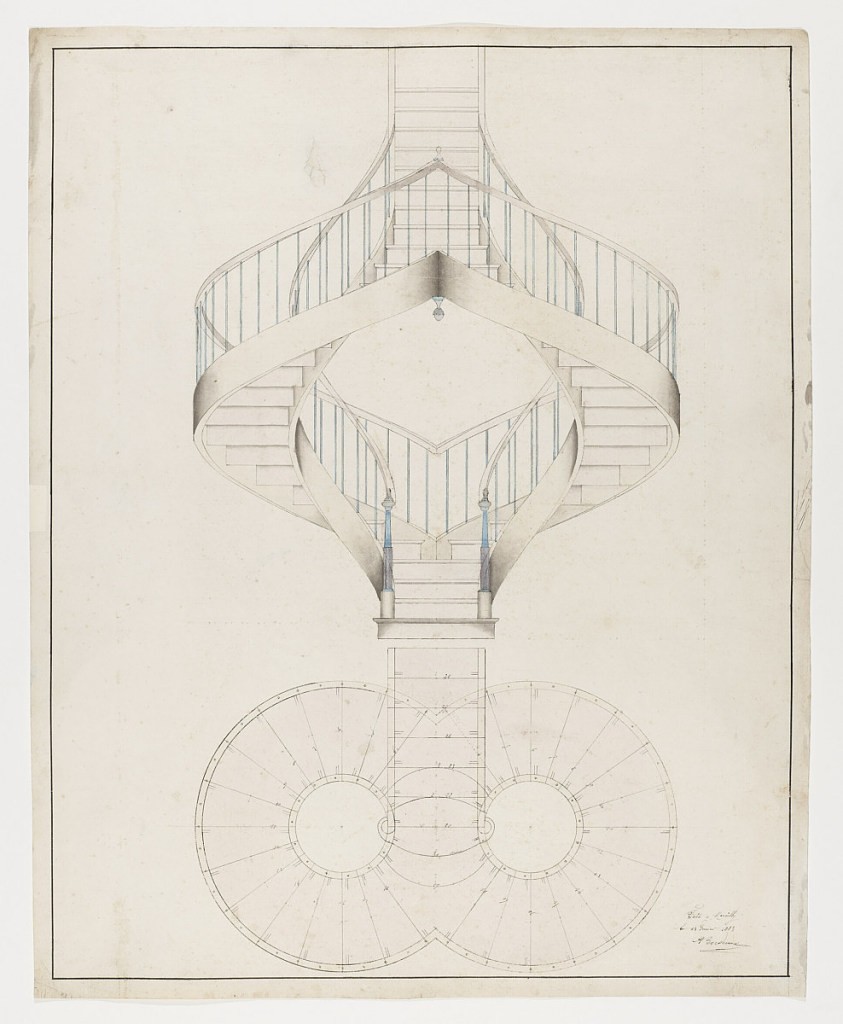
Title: Perspective Elevation and Plan View of a Double Spiral Staircase
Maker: Adolph Bordeaux, French, active 1880–1890
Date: February 13, 1883
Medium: Graphite, pen and black ink, brush and blue, grey watercolor on cream laid paper
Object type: Drawing
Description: Design for double curved staircase with blue balustrade. Elevation at top and plan below.